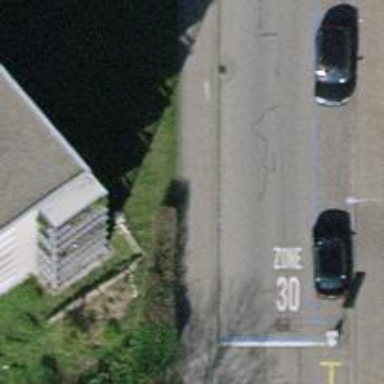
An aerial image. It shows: Asphalt sidewalk along the footway.